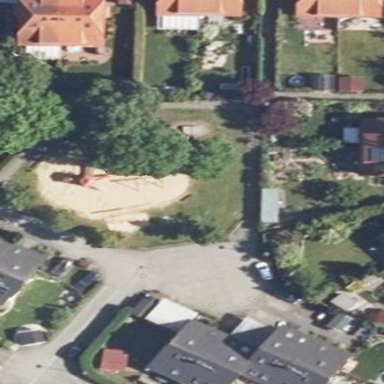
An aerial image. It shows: Playground area for leisure land.